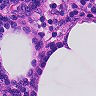
Metastatic tissue present: no